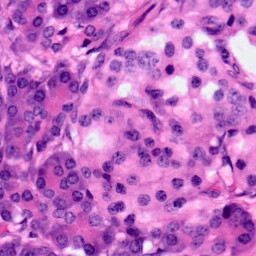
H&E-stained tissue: Pancreatic